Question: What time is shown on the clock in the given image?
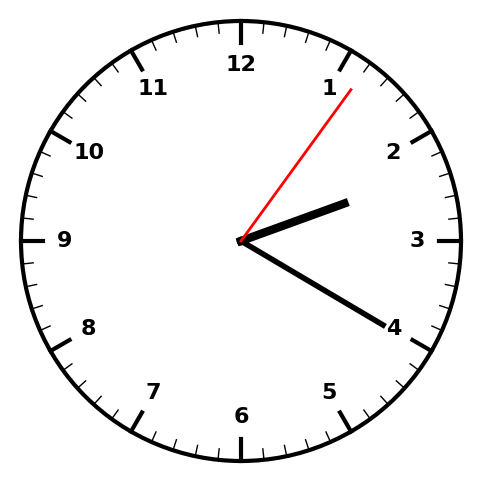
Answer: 02:20:06